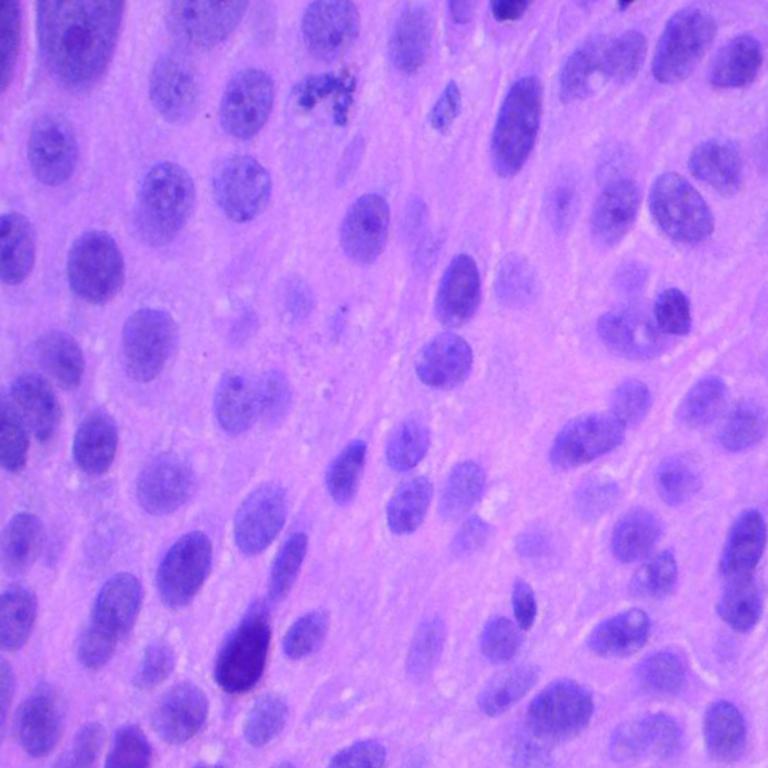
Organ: lung
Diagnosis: squamous carcinomas